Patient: sex F, age 57
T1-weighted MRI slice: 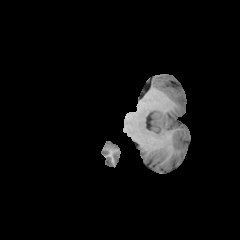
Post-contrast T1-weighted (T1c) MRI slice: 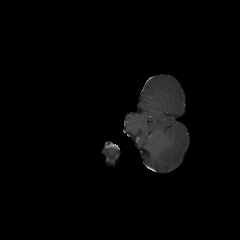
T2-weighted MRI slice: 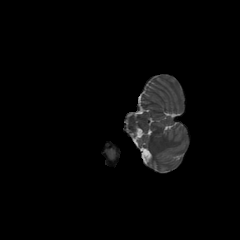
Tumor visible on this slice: no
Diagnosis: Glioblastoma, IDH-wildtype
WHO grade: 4